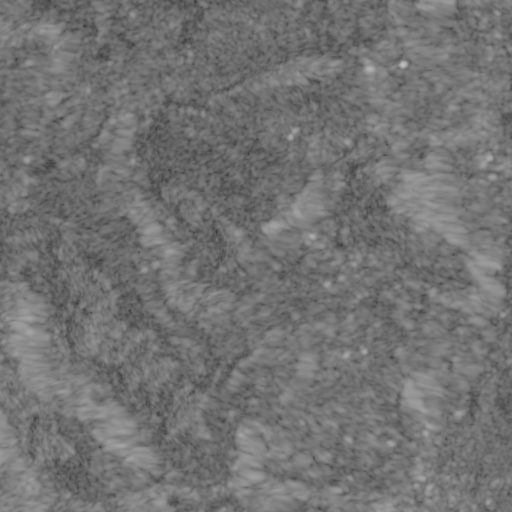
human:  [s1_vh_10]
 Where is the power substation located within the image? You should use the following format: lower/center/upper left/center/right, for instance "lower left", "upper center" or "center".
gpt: The power substation is located in the lower right of the image.
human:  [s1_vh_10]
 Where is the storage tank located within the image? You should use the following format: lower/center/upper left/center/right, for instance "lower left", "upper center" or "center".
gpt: The storage tank is located in the upper of the image.
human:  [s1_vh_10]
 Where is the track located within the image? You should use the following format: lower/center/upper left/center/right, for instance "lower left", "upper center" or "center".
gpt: The track is located in the lower left of the image.
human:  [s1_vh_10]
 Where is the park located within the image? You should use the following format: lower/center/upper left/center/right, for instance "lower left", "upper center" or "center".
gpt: There is no park in the image.

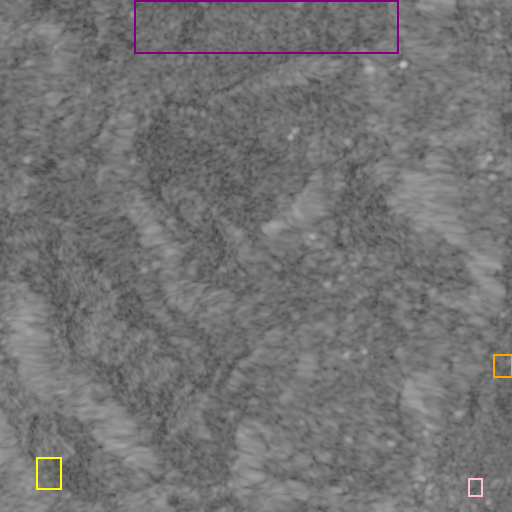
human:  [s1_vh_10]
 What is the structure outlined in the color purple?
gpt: The structure outlined in purple is a crop field.
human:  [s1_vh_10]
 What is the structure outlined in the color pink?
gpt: The structure outlined in pink is a park.
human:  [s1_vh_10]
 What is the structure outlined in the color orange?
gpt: The structure outlined in orange is a power substation.
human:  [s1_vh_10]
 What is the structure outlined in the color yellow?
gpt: The structure outlined in yellow is a track.
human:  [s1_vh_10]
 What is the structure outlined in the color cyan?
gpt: There is no cyan outline.